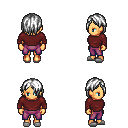
a pixel art fantasy rpg character, female body template, human, tanned skin, maroon long-sleeve shirt, magenta pants, white bangs hairstyle, white slippers, four views (front, back, left, right), 2x2 character sprite sheet, small pixel art, hard edges, no anti-aliasing